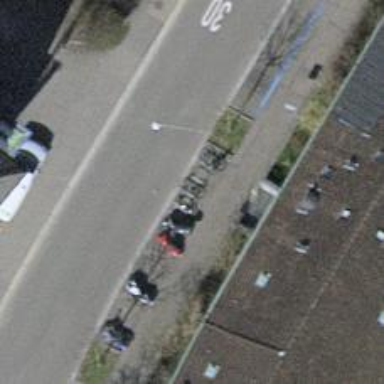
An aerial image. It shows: Bicycle parking area with stands available.